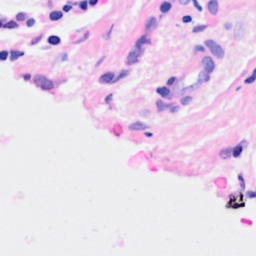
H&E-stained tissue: Breast